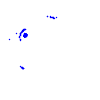
Particle: proton